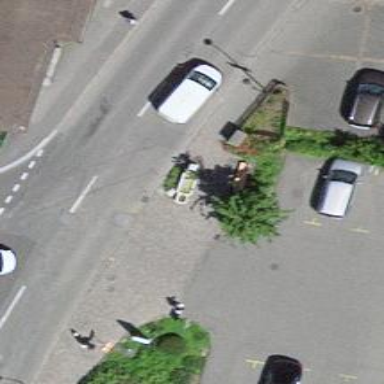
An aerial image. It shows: Beautiful fountain.